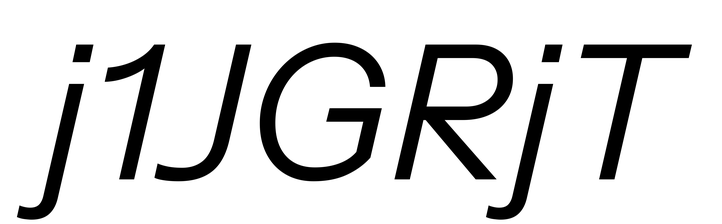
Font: InstrumentSans-Italic_Italic